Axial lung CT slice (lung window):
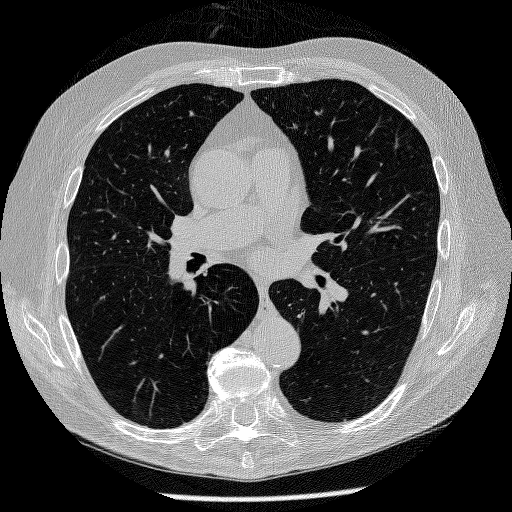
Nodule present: no